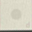
Piece: xx